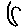
Label: moon